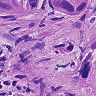
Metastatic tissue present: yes